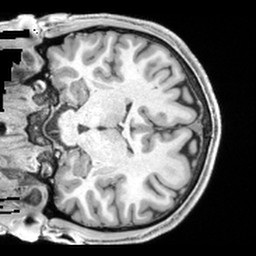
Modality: T1w
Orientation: coronal